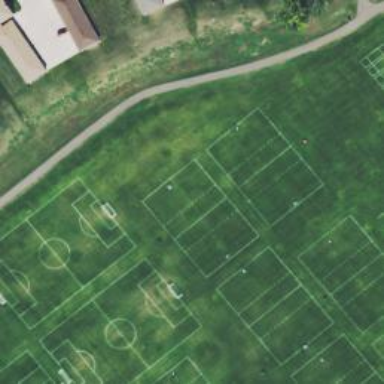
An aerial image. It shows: Soccer pitch designated for leisure and sports activities.